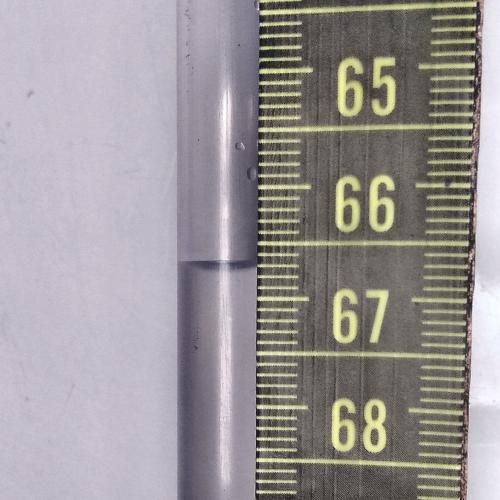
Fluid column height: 66.7 cm